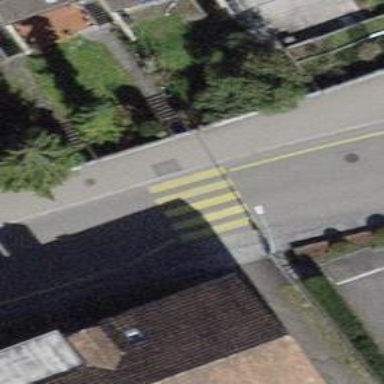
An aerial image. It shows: Chicane for traffic calming.